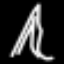
Label: The Eiffel Tower